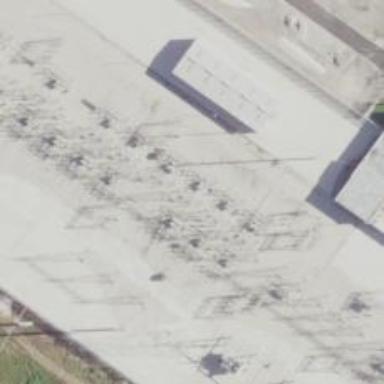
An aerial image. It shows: Switch for power supply.